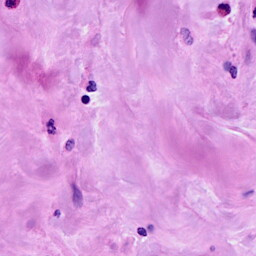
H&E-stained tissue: Breast